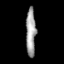
Tissue: skin
Cell type: Myeloid cells
Senescence score: 0.7206
Nuclear area (px): 463
Mean DAPI intensity: 160.294